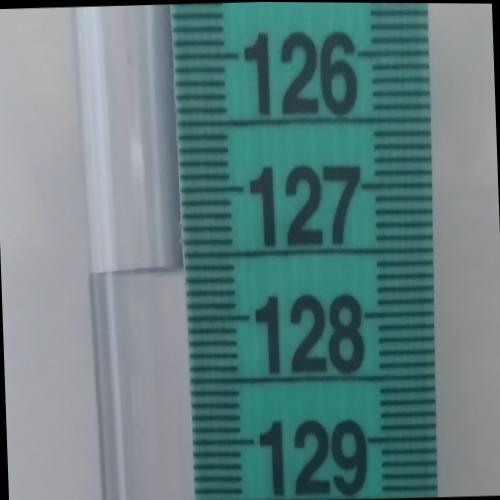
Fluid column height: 127.6 cm